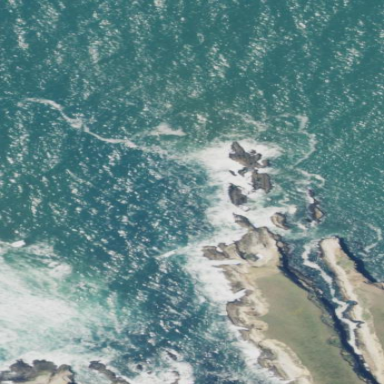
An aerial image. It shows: Natural rock reef.